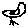
Label: bird